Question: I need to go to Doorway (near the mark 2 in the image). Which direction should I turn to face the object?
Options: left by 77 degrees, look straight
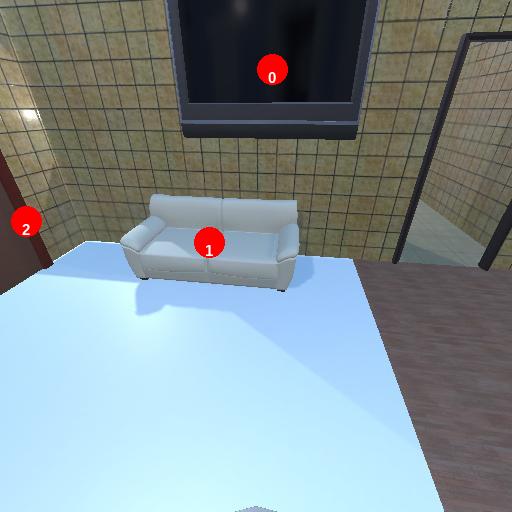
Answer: left by 77 degrees